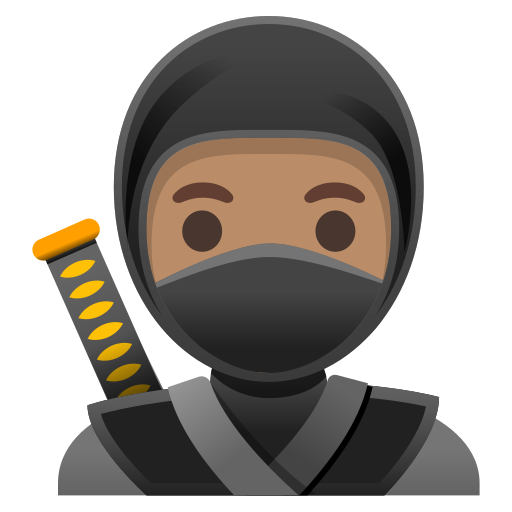
Emoji: 🥷🏽